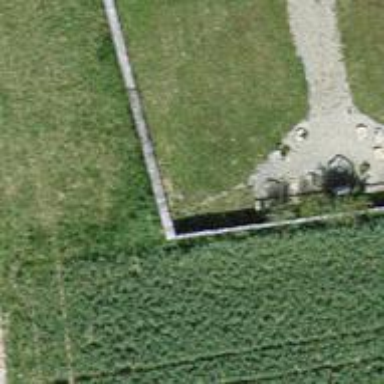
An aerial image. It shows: Stone wall.